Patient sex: M
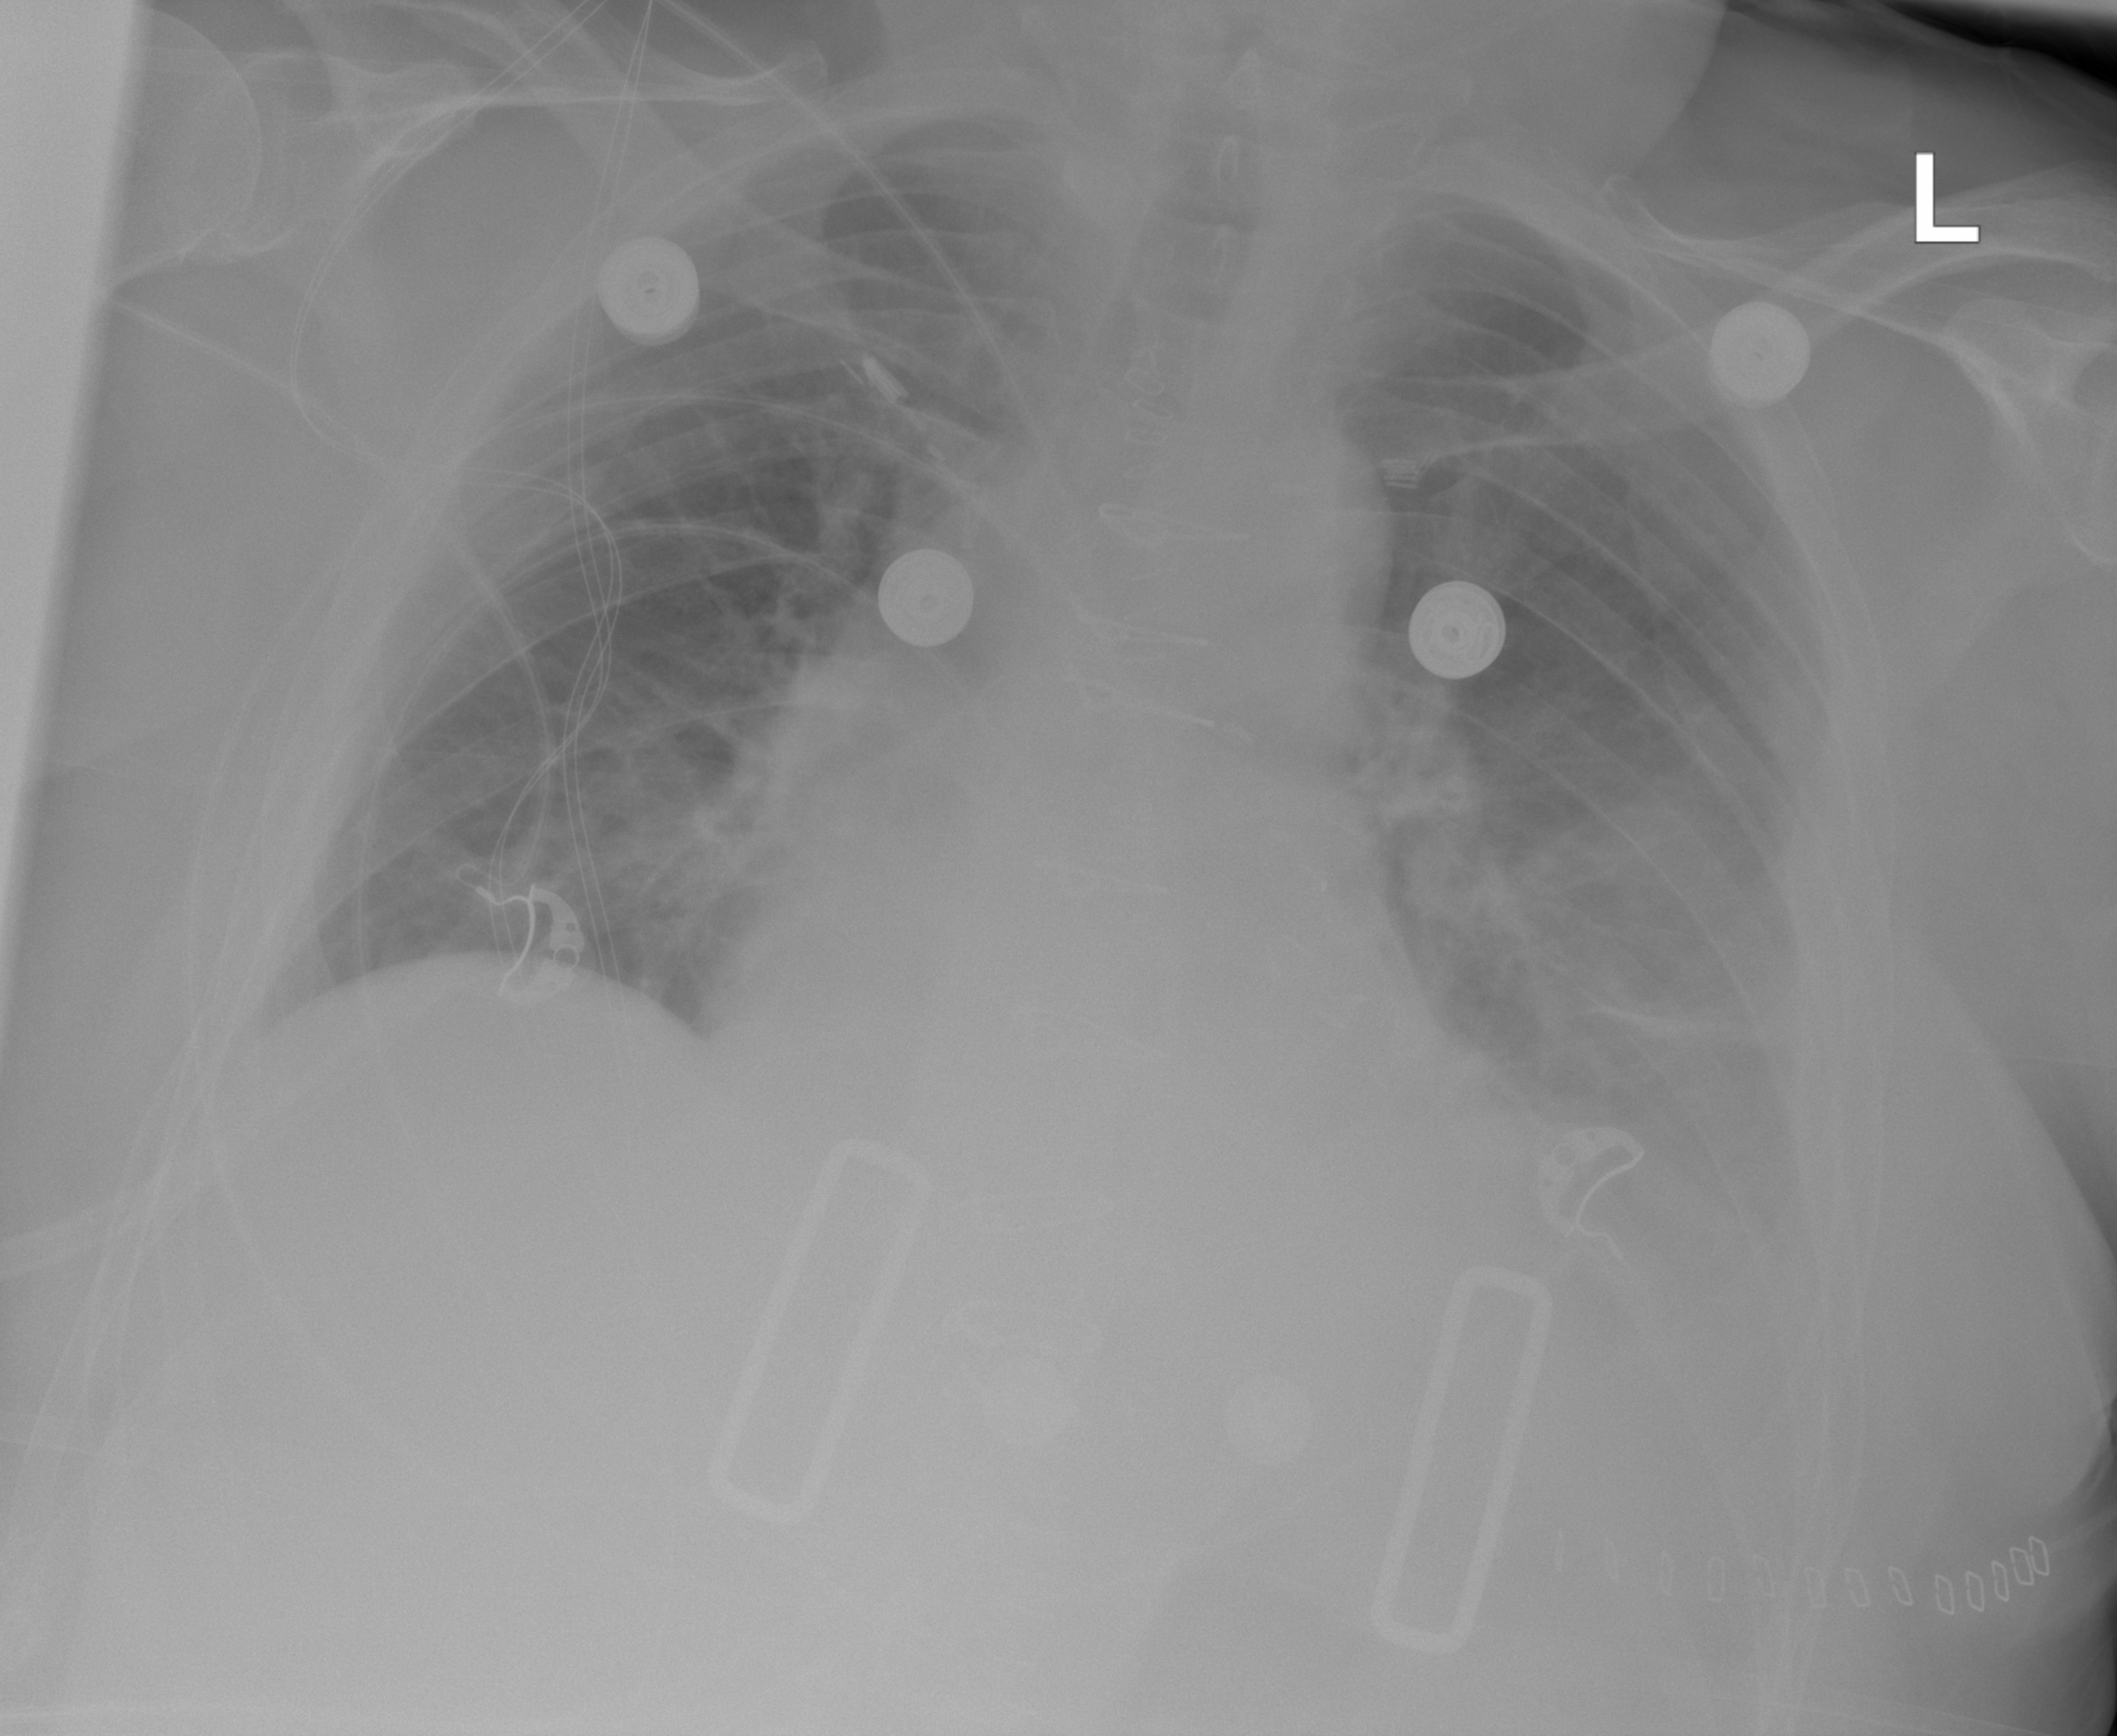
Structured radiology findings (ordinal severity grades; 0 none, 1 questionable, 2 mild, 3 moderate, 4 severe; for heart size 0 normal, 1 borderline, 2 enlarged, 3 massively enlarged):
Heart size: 0
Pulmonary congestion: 0
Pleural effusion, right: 0
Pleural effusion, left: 2
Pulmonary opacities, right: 2
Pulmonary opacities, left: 2
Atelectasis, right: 2
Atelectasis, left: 2